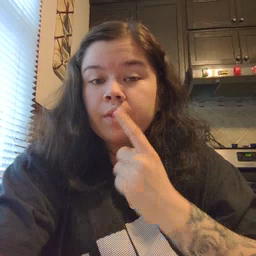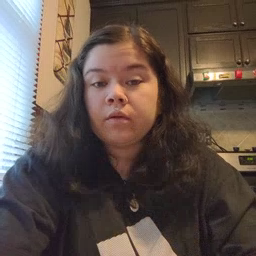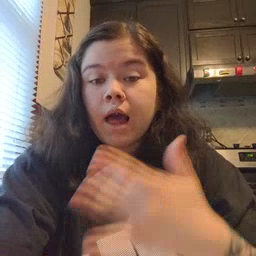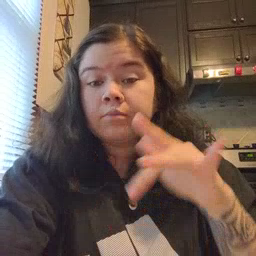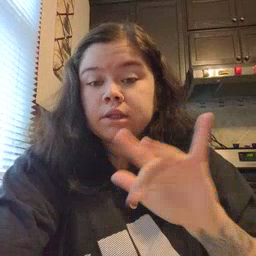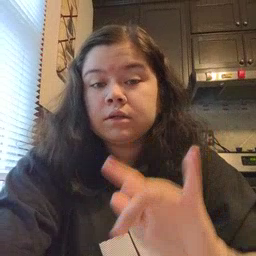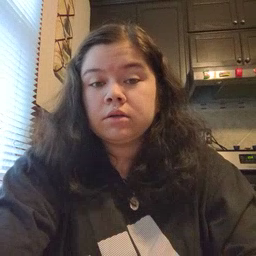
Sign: empty